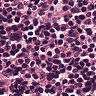
Metastatic tissue present: yes